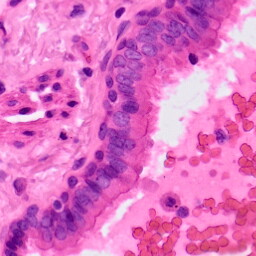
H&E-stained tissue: Lung